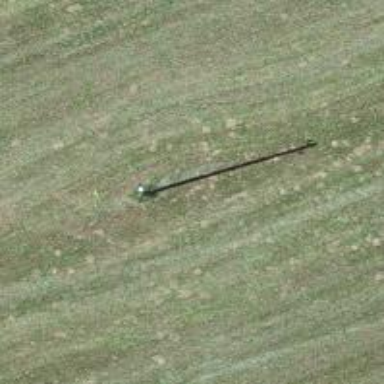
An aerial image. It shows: Power pole.